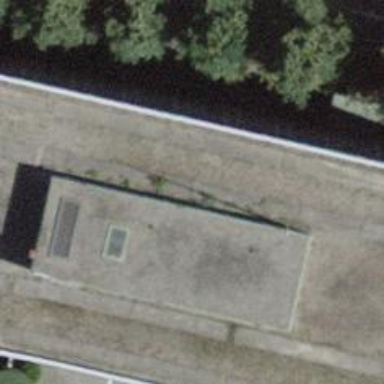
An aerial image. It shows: Police building.